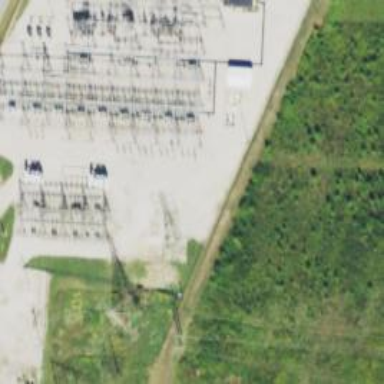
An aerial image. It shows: Lattice structure tower used for power distribution.